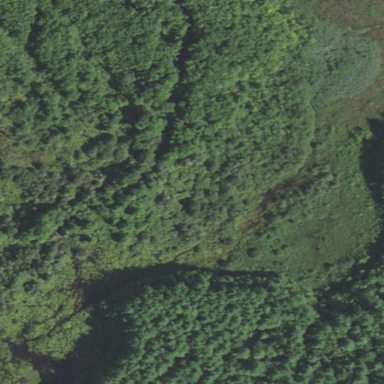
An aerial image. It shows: Marshy wetland area.